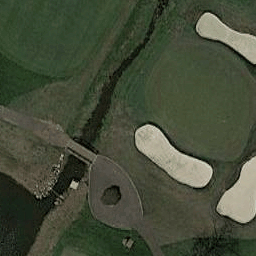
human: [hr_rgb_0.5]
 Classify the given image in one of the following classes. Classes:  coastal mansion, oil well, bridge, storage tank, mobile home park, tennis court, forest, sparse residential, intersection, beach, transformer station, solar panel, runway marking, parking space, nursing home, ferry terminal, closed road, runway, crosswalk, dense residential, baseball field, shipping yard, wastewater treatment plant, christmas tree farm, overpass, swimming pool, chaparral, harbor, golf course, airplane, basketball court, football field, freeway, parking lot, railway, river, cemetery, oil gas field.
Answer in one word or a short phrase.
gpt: golf course